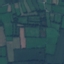
Land use / land cover class: Pasture